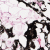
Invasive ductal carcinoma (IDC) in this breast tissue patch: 0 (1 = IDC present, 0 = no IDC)